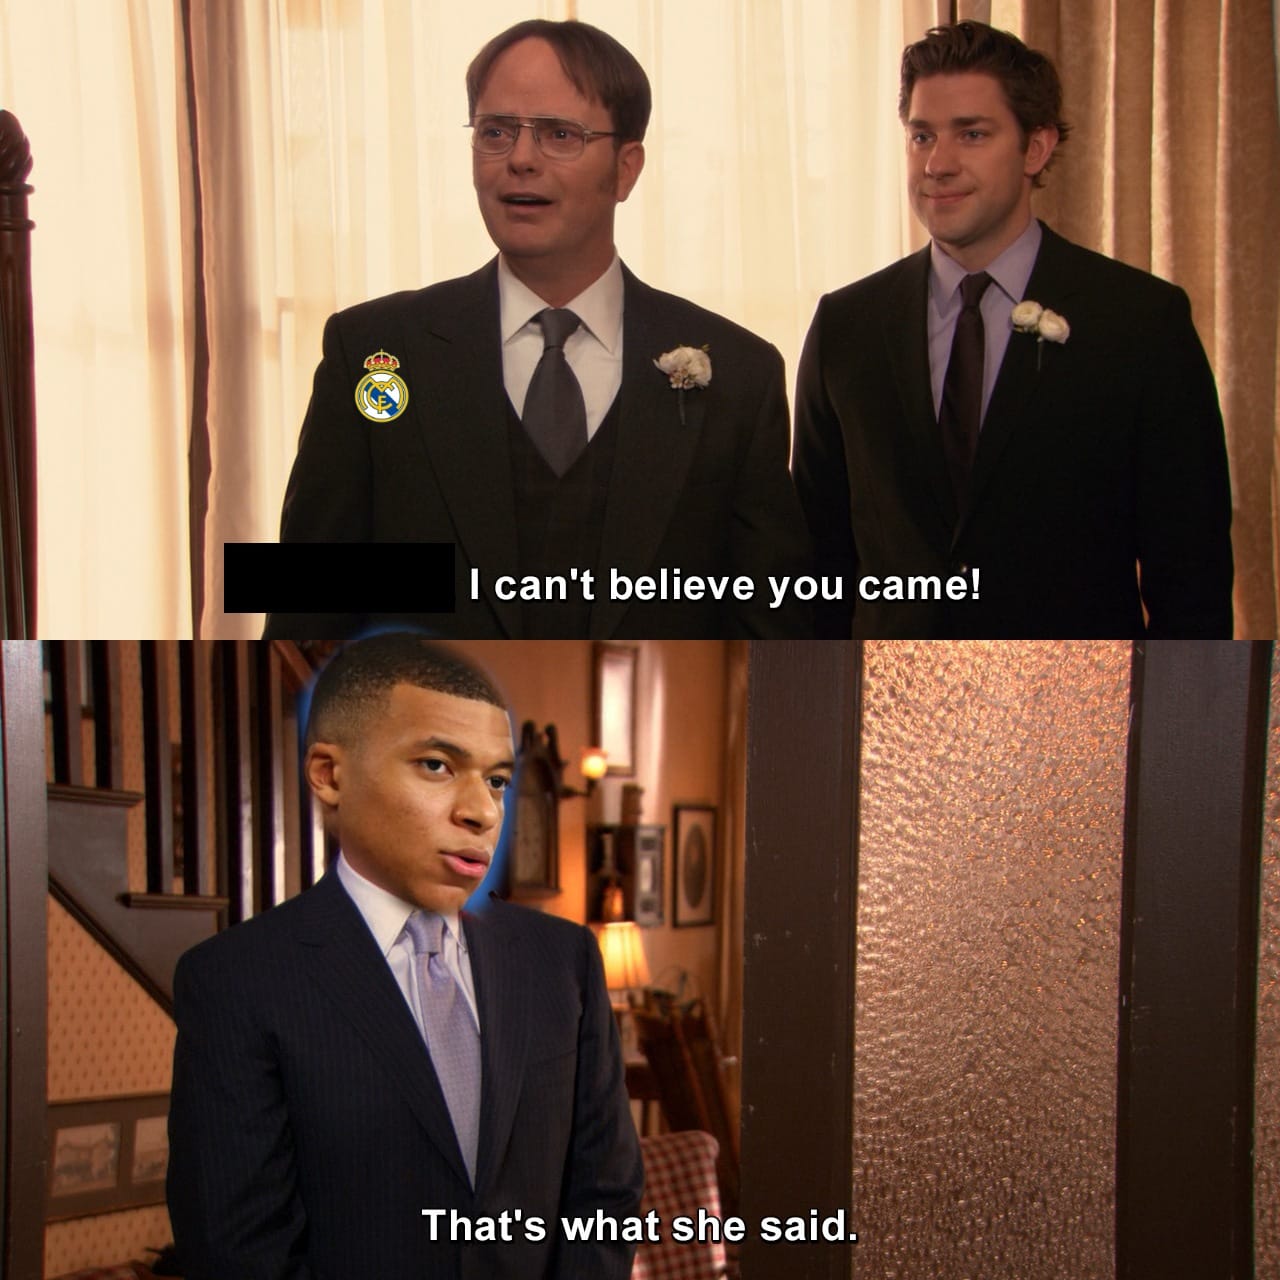
Caption: I can't believe you came !    That's what she said.
Label: non-hate